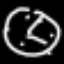
Label: clock